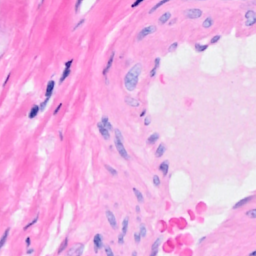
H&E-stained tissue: Breast